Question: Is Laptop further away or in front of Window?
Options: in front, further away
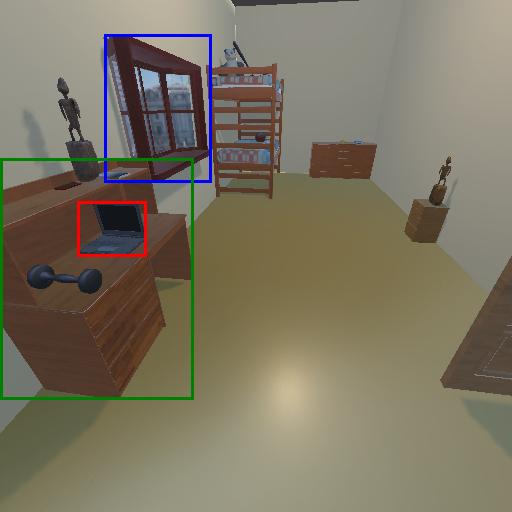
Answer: in front